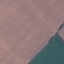
Label: AnnualCrop